Question: I'm an R newbie. I'm plotting 4 approximation to a line. I want to put the legend on a top corner. I've tried:
'''
legend(
"topleft", legend=....)
'''
Then I tried to manually set the position still not working. Below is my code and my plot:
'''
plot(1:N, vRm, pch=".", col="blue", xlab="m", ylim=c(0.885, 0.91))
ylab="approximated 90th percentile")
lines(1:N, v1m, pch=".", col="yellow")
lines(1:N, v2m, pch=".", col="green")
lines(1:N, v3m, pch=".", col="red")
legend(
y=0.92, legend=c("quantile","90st", "91st",
"(90st+91st)/2"), col=c("blue", "yellow", "green", "red"), pch=c(".",".", ".", ".")
)
'''
and the plot:

how can I place the legend on a top corner?
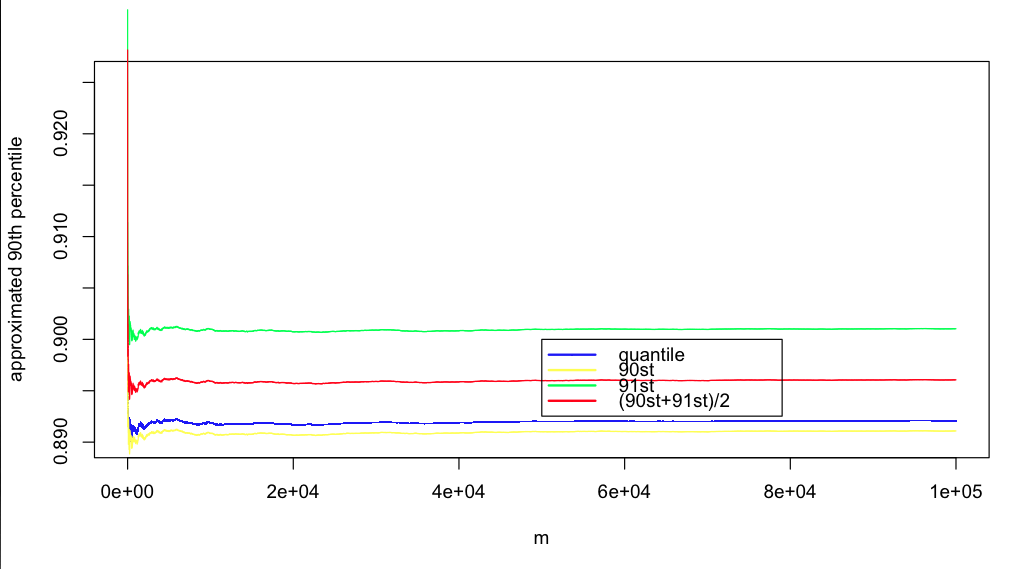
Answer: In your legend definition, you don't define the option x in the the function legend. Notice the R reference:
The location may also be specified by setting x to a single keyword from the list '"bottomright", "bottom", "bottomleft", "left", "topleft", "top", "topright", "right"' and '"center"'. This places the legend on the inside of the plot frame at the given location. Partial argument matching is used. The optional inset argument specifies how far the legend is inset from the plot margins. If a single value is given, it is used for both margins; if two values are given, the first is used for x- distance, the second for y-distance.
So, you could place on the top rigth, for instance, with this command:
'''
legend( x= "topright", y=0.92,
legend=c("quantile","90st", "91st", "(90st+91st)/2"),
col=c("blue", "yellow", "green", "red"),
pch=c(".",".", ".", "."))
'''